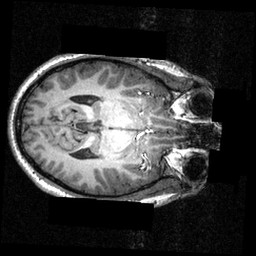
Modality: T1w
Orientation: axial
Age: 25
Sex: male
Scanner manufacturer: siemens
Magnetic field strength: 3.951 T
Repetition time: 1.5 s
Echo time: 0.00335 s